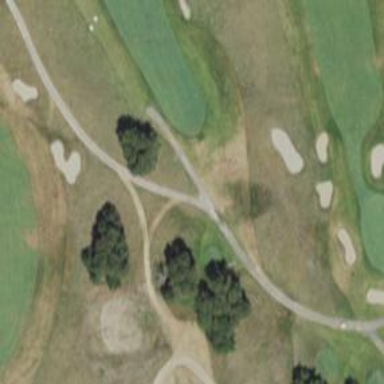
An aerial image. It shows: Pathway for golfing.